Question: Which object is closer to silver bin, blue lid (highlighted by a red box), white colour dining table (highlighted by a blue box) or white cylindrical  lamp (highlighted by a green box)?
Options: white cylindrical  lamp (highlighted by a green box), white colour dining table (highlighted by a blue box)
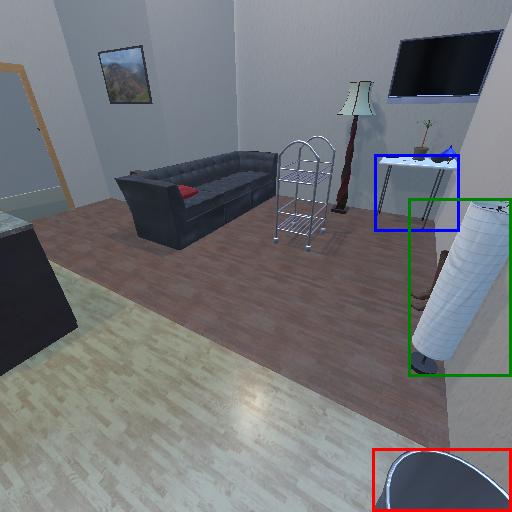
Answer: white cylindrical  lamp (highlighted by a green box)